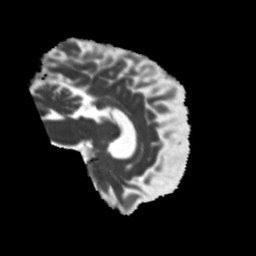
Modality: MD
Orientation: sagittal
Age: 61
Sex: female
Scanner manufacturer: siemens
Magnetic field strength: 3 T
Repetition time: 5.25 s
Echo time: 0.08 s